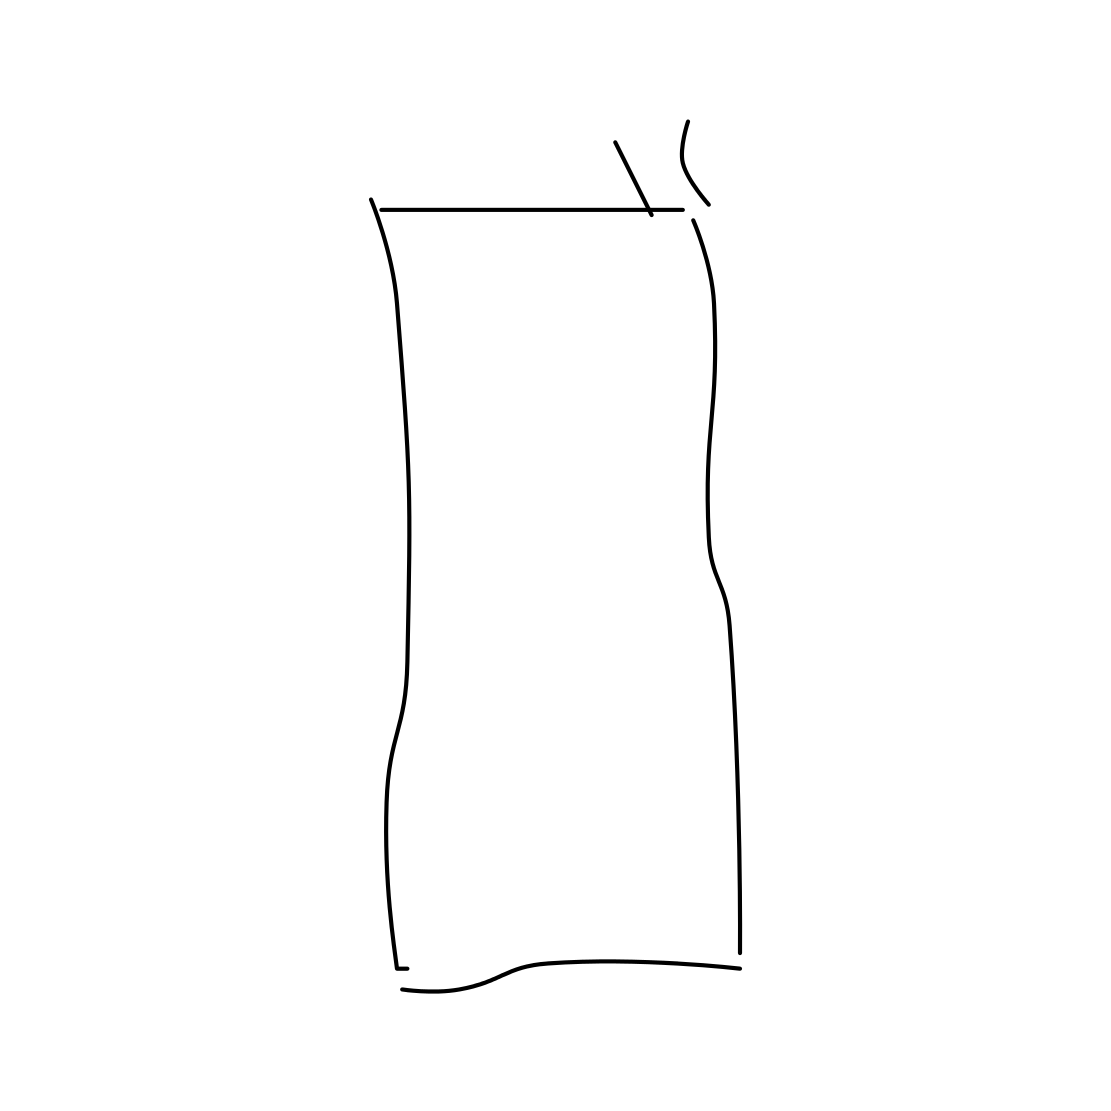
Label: lighter